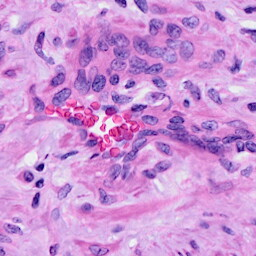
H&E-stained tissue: Cervix